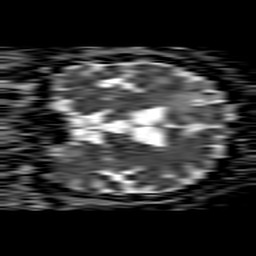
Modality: ADC
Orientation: coronal
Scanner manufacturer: philips
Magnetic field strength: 1.5 T
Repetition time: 4.6 s
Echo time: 0.08437 s